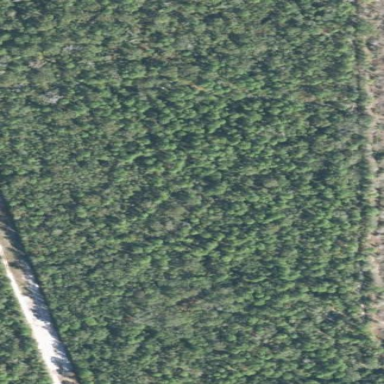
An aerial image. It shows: Mixed woodland area with various types of leaves.